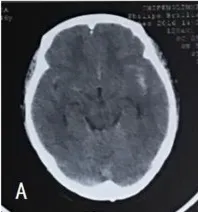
(A) Computed tomography showed subarachnoid hemorrhage.
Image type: radiology (ct)